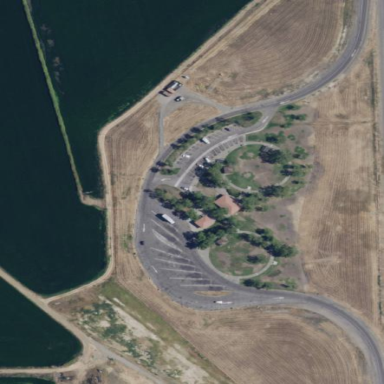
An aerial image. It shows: Rest area along the road with picnic tables.